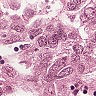
Metastatic tissue present: yes